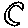
Label: moon